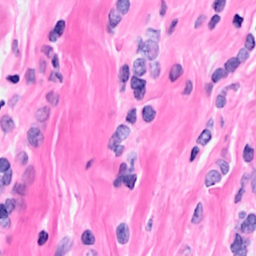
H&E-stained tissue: Breast